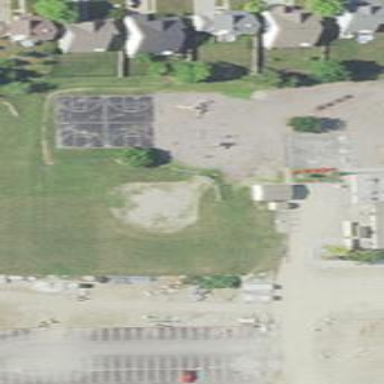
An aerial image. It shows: Kickball pitch for leisure and sports activities.